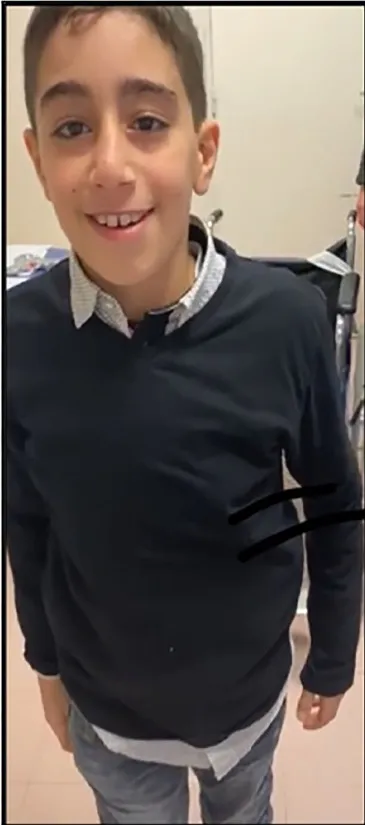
Clinical features, P1. ; note the improvement after salbutamol treatment; he showed only mild ptosis.
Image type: medical_photograph (skin_photograph)